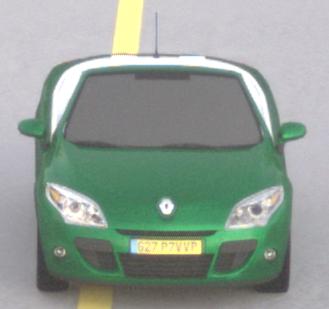
Make: Renault
Model: Mégane Coupé-Cabriolet 1.6 16V 110
Detailed model: Mégane (III) Coupé-Cabriolet
Model produced from: 2010/06
Model produced until: 2013/03
Doors: 2
Color: green
Road condition: dry road
Daytime: sunrise or sunset
Contrast: low contrast